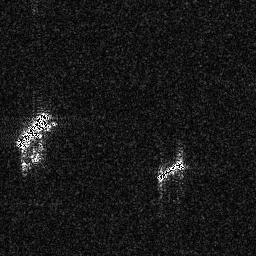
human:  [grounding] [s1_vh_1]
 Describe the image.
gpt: In the satellite image, there is  <ref>1 medium ship </ref> <box>[[5, 42, 19, 57, 0]]</box> located at left,  <ref>1 medium ship </ref> <box>[[60, 61, 72, 70, 0]]</box> located at center.